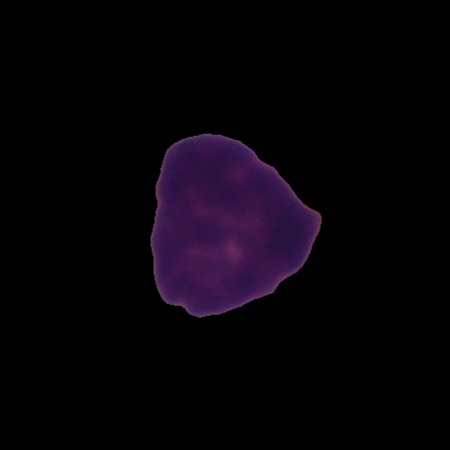
Label: healthy